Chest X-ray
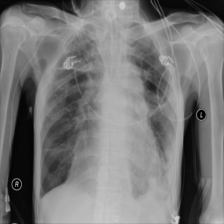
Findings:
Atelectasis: positive
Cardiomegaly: negative
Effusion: negative
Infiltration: positive
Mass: negative
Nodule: negative
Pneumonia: negative
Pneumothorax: negative
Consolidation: negative
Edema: negative
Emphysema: negative
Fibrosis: negative
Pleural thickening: negative
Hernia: negative